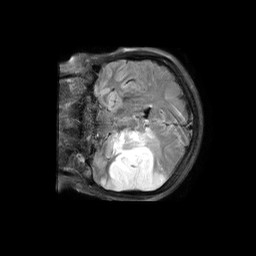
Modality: FLAIR
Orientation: coronal
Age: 46
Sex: female
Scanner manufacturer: philips
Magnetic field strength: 3 T
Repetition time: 11 s
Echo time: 0.12 s